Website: macys
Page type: gifting
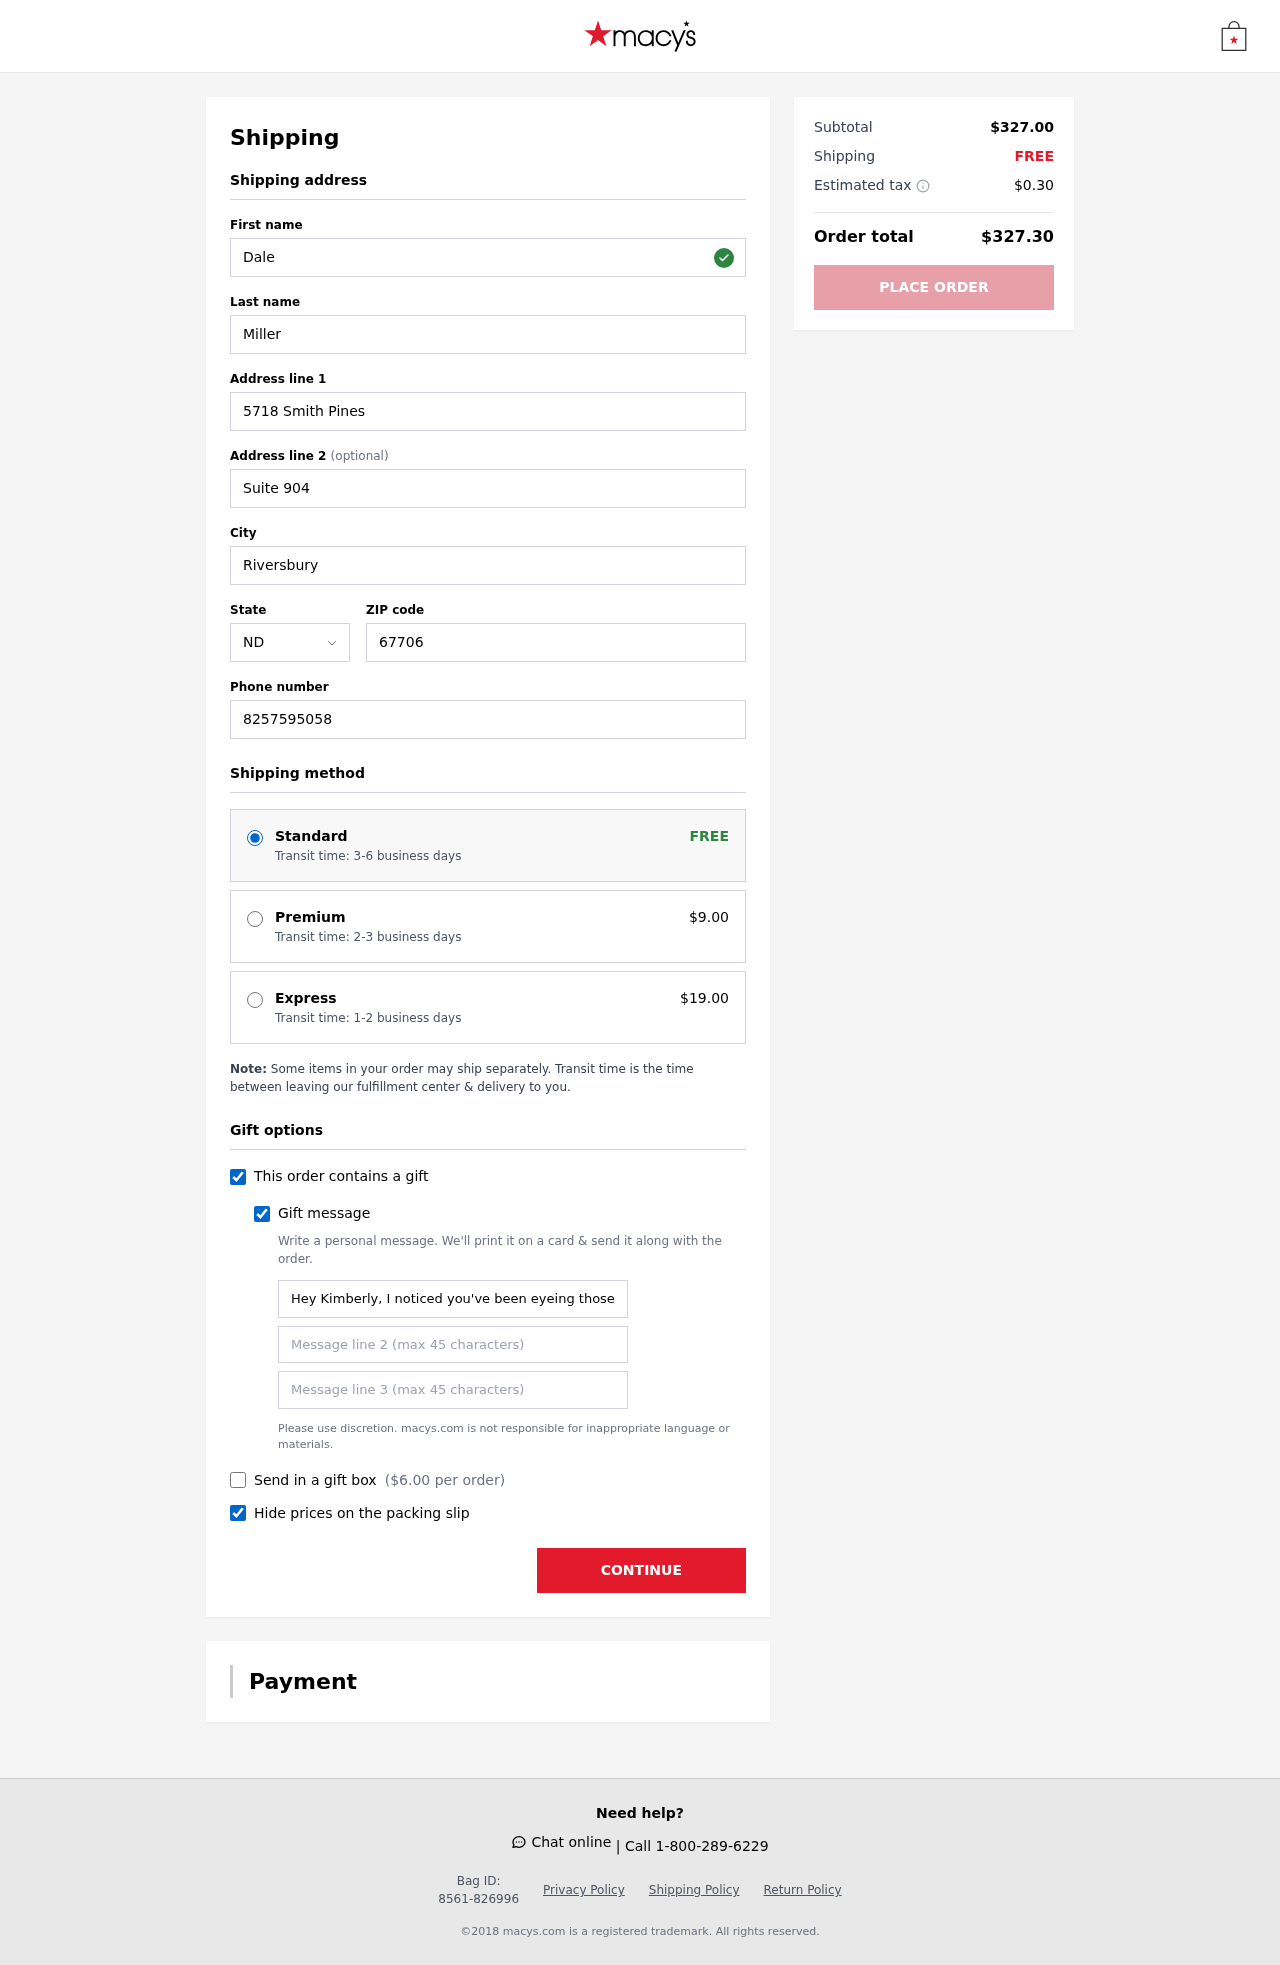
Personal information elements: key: PII_STATE_ABBR
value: ND
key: PII_FIRSTNAME
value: Dale
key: PII_LASTNAME
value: Miller
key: PII_STREET
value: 5718 Smith Pines
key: PII_STREET2
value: Suite 904
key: PII_CITY
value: Riversbury
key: PII_POSTCODE
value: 67706
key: PII_PHONE
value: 8257595058
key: PII_GIFT_MESSAGE
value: Hey Kimberly, I noticed you've been eyeing those stylish shoes, so I thought you’d love these! They’ll be perfect for adding a little flair to your wardrobe. Just wanted to brighten your day a bit!  Dale
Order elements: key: ORDER_SHIPPING_STANDARD
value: Transit time: 3-6 business days
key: ORDER_SHIPPING_PREMIUM
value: Transit time: 2-3 business days
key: ORDER_SHIPPING_PREMIUM_PRICE
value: $9.00
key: ORDER_SHIPPING_EXPRESS
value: Transit time: 1-2 business days
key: ORDER_SHIPPING_EXPRESS_PRICE
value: $19.00
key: ORDER_GIFT_BOX_PRICE
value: $6.00
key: ORDER_SUBTOTAL
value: $327.00
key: ORDER_SHIPPING_COST
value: FREE
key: ORDER_TAX
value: $0.30
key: ORDER_TOTAL
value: $327.30